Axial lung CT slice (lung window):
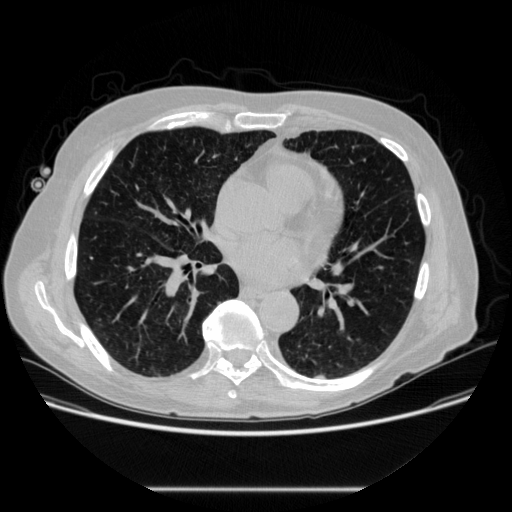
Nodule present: no